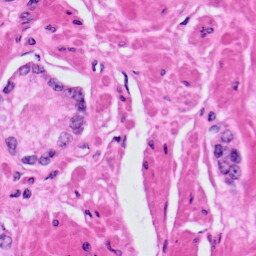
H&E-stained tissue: Prostate